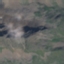
Label: HerbaceousVegetation